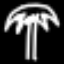
Label: palm tree